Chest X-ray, PA view. Patient: 29 years old, sex M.
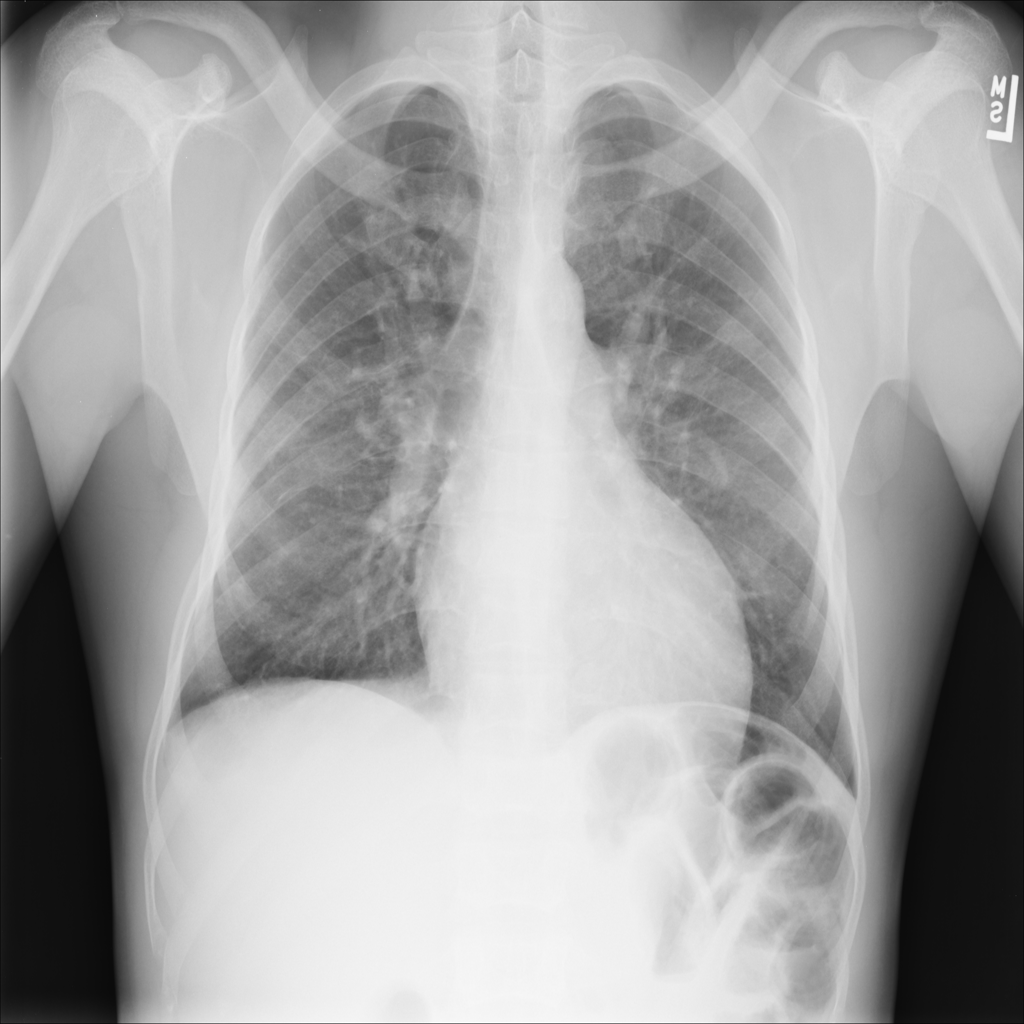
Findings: Infiltration